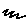
Label: zigzag